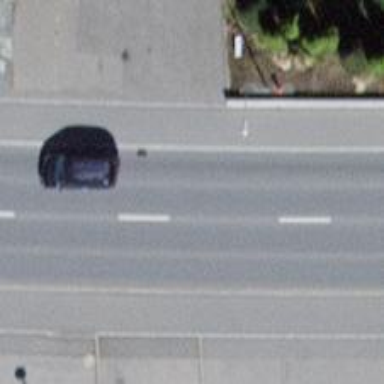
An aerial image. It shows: Primary highway with asphalt surface and designated lane for cyclists.